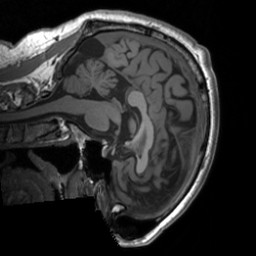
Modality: T1w
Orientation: sagittal
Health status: healthy
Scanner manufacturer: siemens
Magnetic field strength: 3 T
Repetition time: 1.9 s
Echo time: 0.00226 s